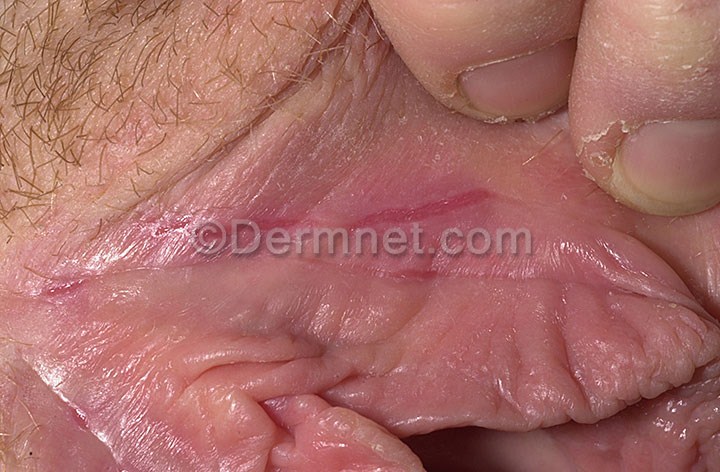
Disease: Nail Fungus and other Nail Disease